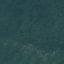
Land use / land cover: Forest